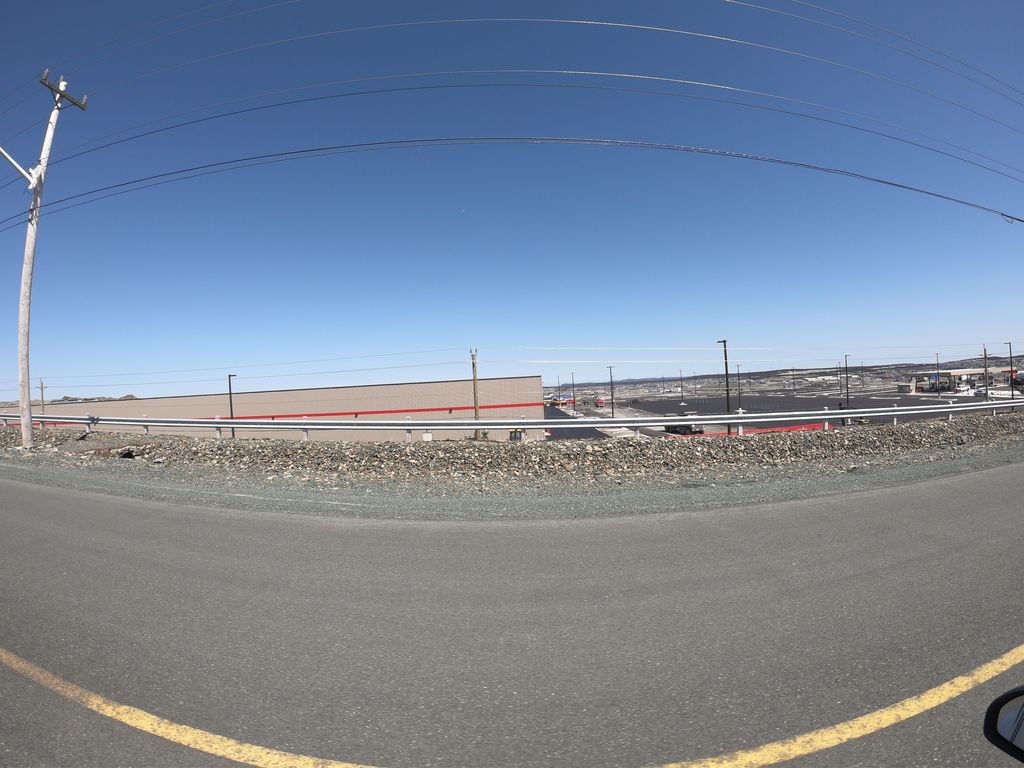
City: st_johns